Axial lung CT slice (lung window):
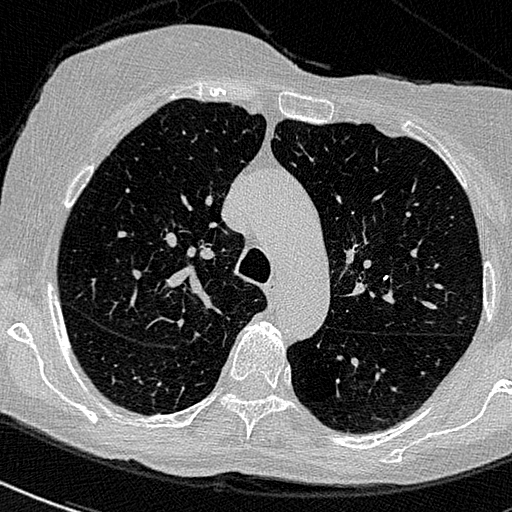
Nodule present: no